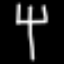
Label: fork